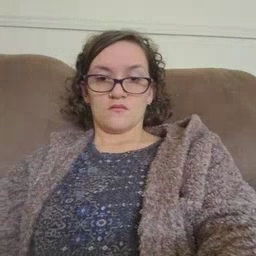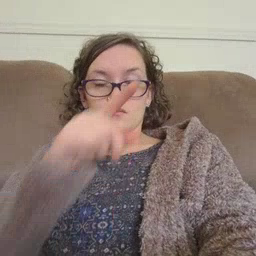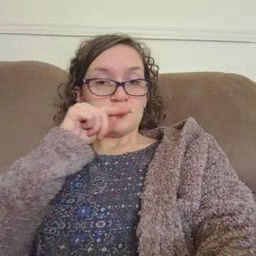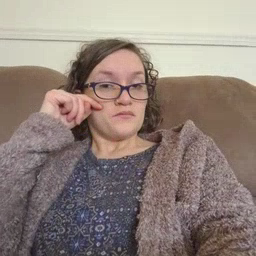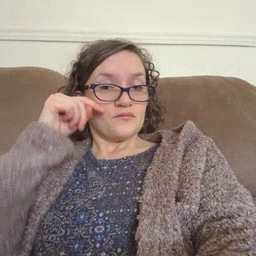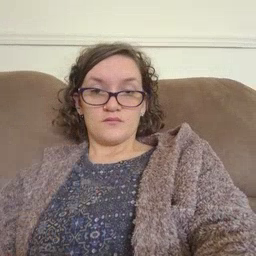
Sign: smile